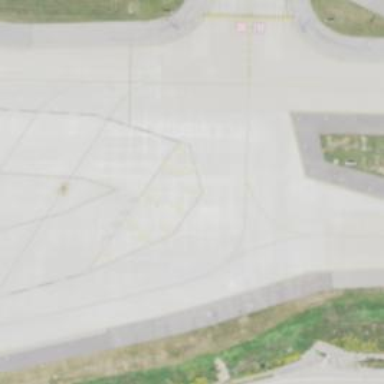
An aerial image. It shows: Image of taxiway at airport.